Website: lowes
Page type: review-order
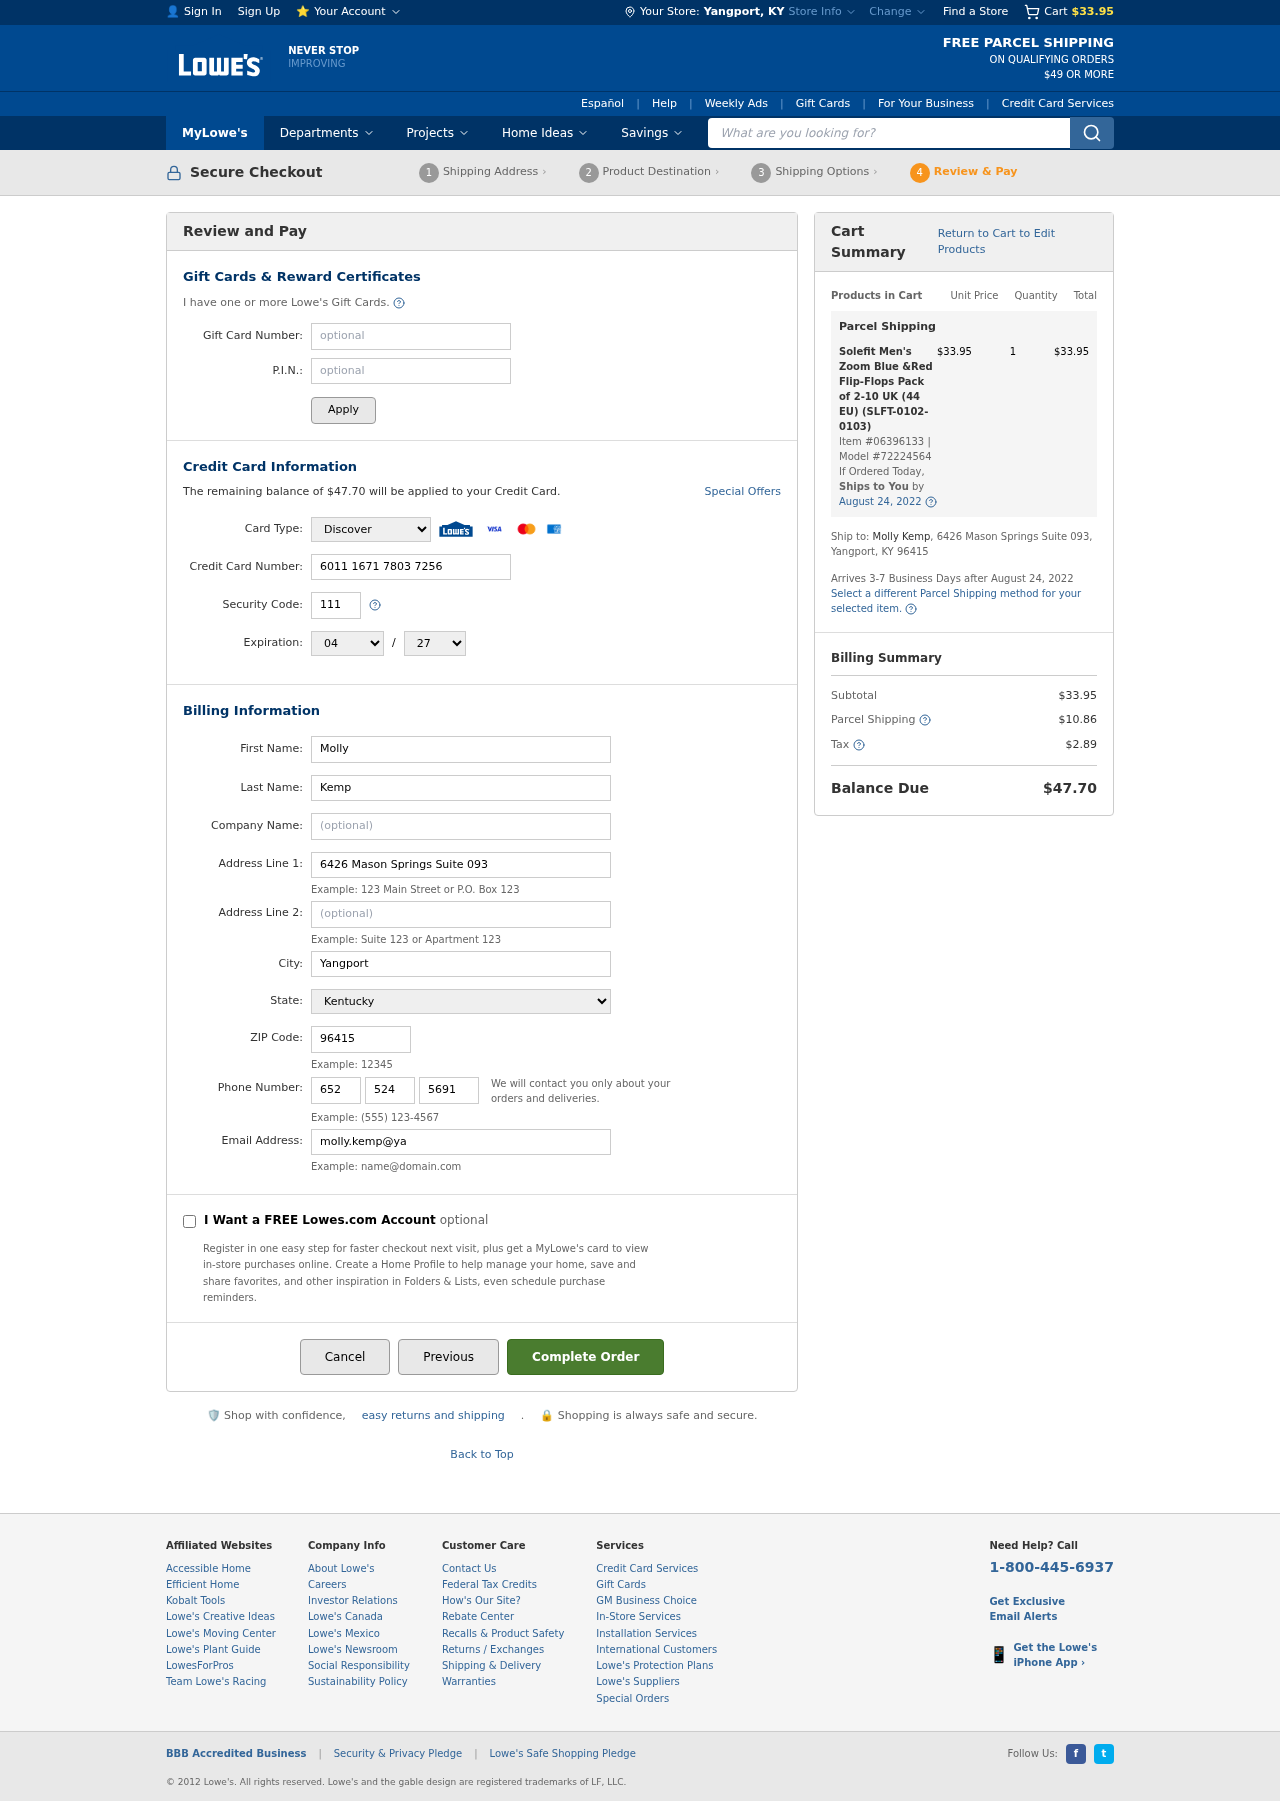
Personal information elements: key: PII_CARD_CVV
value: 111
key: PII_CARD_EXPIRY_MONTH
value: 04
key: PII_CARD_EXPIRY_YEAR
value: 27
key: PII_CARD_NUMBER
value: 6011 1671 7803 7256
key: PII_CARD_TYPE
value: Discover
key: PII_CITY
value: Yangport
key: PII_CITY_STATE
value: Yangport, KY
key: PII_EMAIL
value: molly.kemp@yahoo.com
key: PII_FIRSTNAME
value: Molly
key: PII_LASTNAME
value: Kemp
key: PII_PHONE_AREA
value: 652
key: PII_PHONE_PREFIX
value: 524
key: PII_PHONE_SUFFIX
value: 5691
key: PII_POSTCODE
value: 96415
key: PII_STATE
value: Kentucky
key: PII_STREET
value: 6426 Mason Springs Suite 093
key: PII_STREET2
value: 6426 Mason Springs Suite 093
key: PII_FULLNAME2
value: Molly Kemp
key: PII_STATE_ABBR
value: KY
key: PII_POSTCODE_FULL
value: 96415
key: PII_CITY_STATE_ZIP
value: Yangport, KY 96415
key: PII_POSTCODE_NUMERIC
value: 96415
Product elements: key: PRODUCT1_NAME
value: Solefit Men's Zoom Blue &Red Flip-Flops Pack of 2-10 UK (44 EU) (SLFT-0102-0103)
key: PRODUCT1_PRICE
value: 33.95
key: PRODUCT1_QUANTITY
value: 1
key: PRODUCT1_ITEM_NUMBER
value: Item #06396133
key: PRODUCT1_MODEL_NUMBER
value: Model #72224564
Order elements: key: ORDER_SUBTOTAL
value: $33.95
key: ORDER_BALANCE_DUE
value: $47.70
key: ORDER_SHIPPING_DATE
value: August 24, 2022
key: ORDER_ITEM_TOTAL
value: $33.95
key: ORDER_SHIPPING_DATE2
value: August 24, 2022
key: ORDER_SHIPPING_COST
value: $10.86
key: ORDER_TAX
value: $2.89
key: ORDER_TOTAL
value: $47.70
Search elements: key: HEADER_SEARCH
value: What are you looking for?